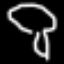
Label: mushroom